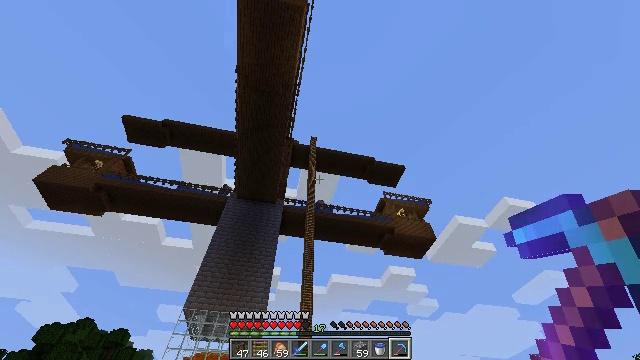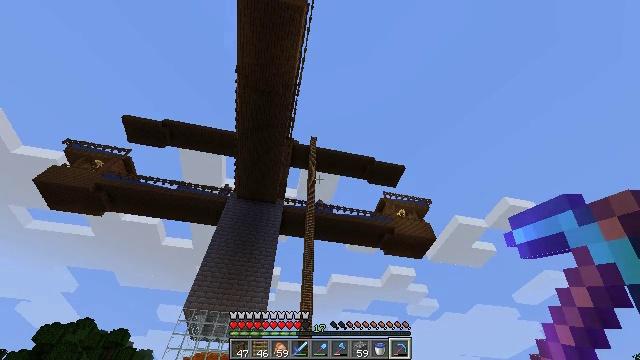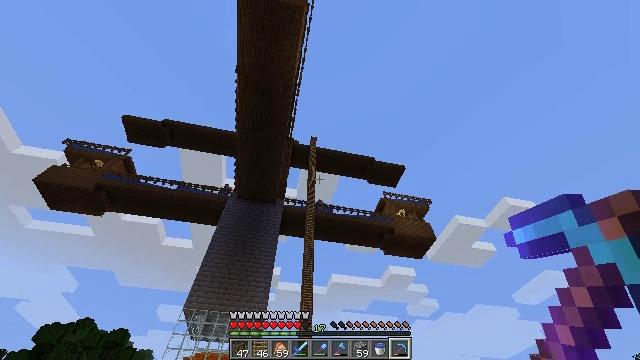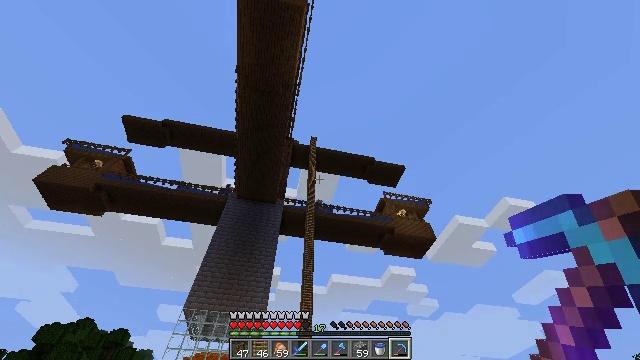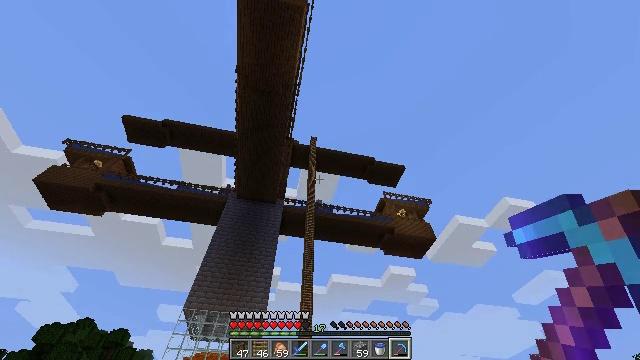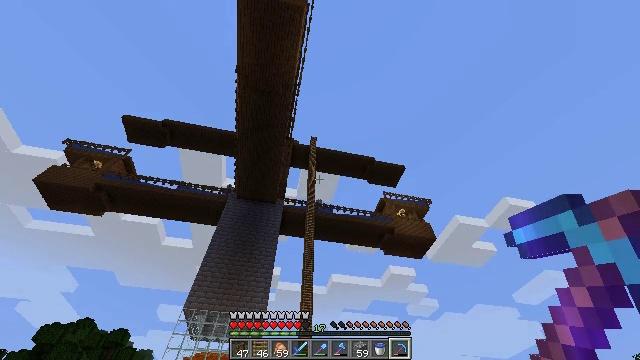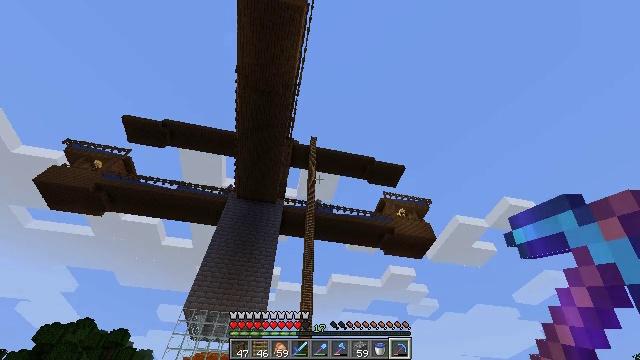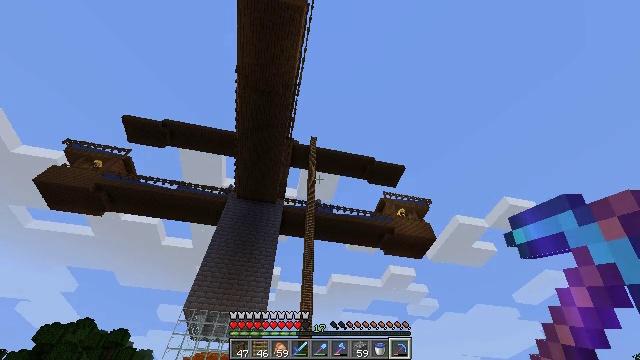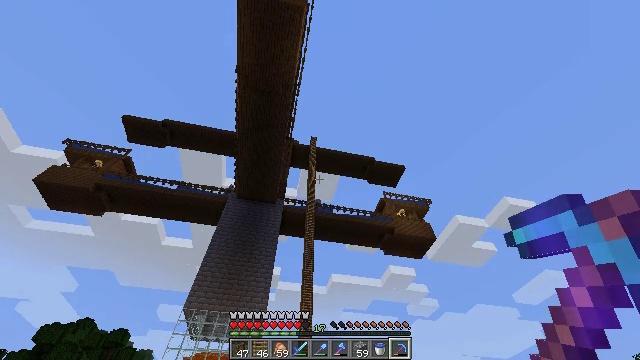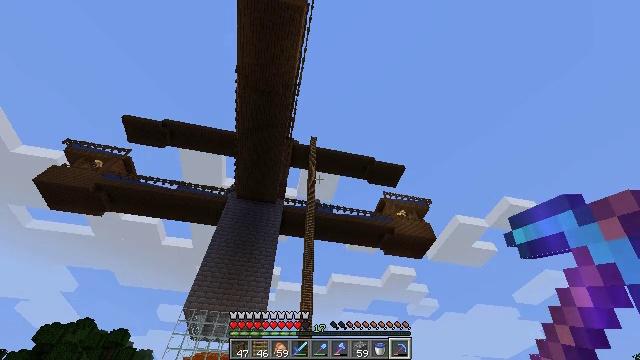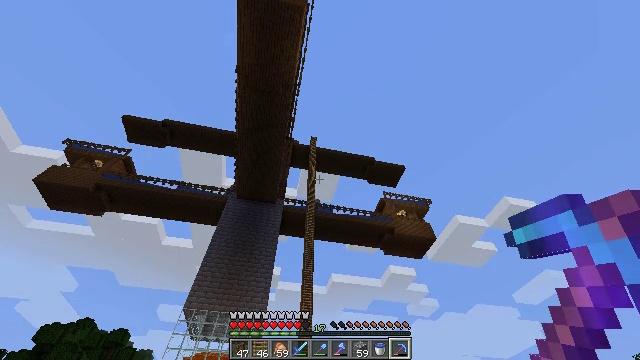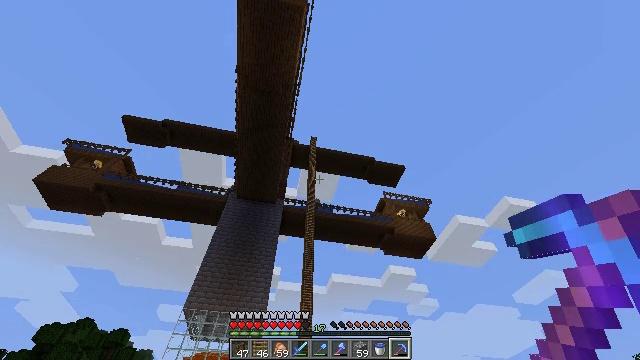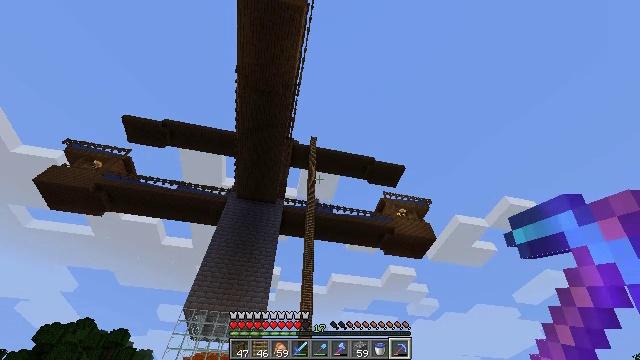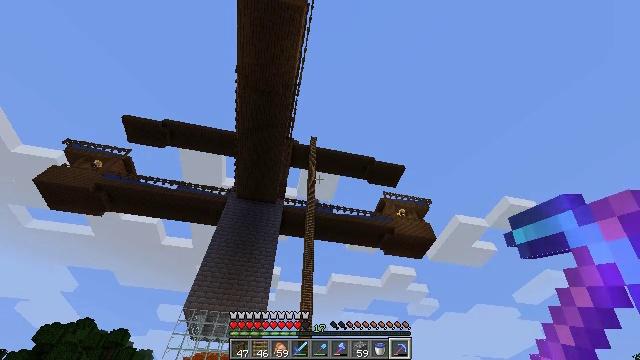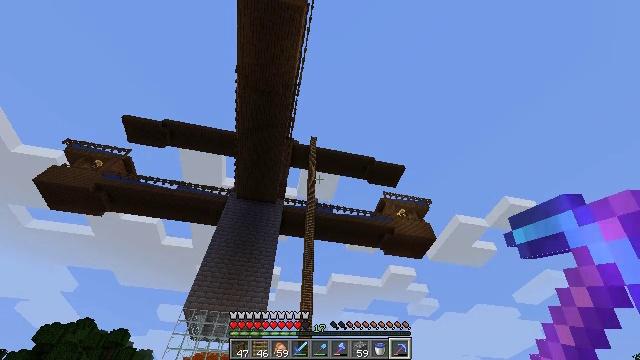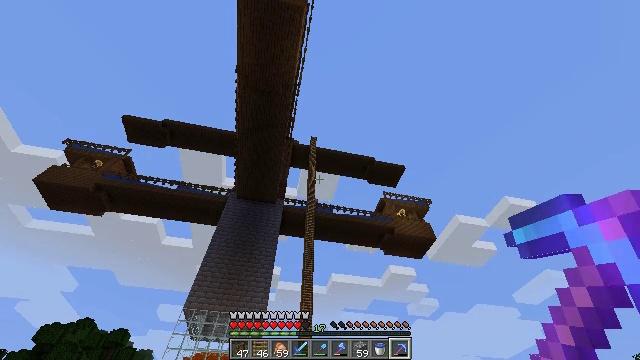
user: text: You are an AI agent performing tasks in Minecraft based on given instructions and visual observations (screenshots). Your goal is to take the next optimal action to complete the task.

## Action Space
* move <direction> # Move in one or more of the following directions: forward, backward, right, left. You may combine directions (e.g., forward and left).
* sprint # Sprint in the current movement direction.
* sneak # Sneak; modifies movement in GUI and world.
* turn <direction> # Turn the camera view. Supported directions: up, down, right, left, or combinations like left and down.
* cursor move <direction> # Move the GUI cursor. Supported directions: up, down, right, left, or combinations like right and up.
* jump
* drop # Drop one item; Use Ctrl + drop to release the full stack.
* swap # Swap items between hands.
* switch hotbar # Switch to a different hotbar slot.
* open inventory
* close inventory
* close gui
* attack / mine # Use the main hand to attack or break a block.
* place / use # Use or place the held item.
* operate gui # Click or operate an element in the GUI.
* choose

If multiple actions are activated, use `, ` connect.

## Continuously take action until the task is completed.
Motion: motion action
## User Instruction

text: Combine resources to make a piston.
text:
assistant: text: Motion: no_op
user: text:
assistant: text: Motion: no_op
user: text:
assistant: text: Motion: no_op
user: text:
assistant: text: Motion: no_op
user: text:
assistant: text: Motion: no_op
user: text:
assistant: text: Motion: no_op
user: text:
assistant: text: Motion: no_op
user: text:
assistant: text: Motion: no_op
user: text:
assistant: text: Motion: no_op
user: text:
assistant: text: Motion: no_op
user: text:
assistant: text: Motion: no_op
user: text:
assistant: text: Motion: no_op
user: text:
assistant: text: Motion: no_op
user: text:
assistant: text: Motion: no_op
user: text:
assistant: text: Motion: no_op
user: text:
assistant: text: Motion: no_op
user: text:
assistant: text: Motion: no_op
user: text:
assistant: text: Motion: no_op
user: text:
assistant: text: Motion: no_op
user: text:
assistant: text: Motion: no_op
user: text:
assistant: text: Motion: no_op
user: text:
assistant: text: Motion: no_op
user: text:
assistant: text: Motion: no_op
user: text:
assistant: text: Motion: no_op
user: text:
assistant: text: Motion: no_op
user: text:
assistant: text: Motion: no_op
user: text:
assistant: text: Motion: no_op
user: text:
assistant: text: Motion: no_op
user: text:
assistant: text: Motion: no_op
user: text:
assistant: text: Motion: no_op